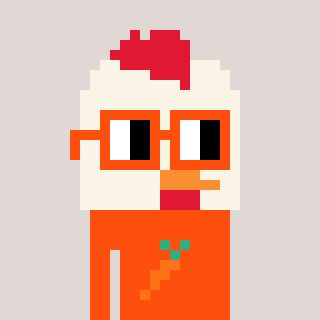
a pixel art character with square orange glasses, a chicken-shaped head and a orange-colored body on a warm background